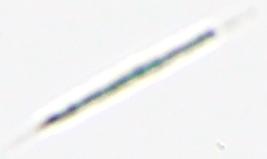
Label: Rhizosolenia